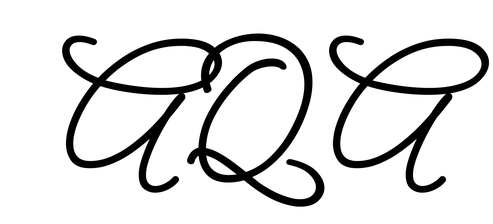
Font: MeowScript-Regular